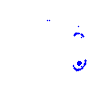
Particle: electron